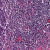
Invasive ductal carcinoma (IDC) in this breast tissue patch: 0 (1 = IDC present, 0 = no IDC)